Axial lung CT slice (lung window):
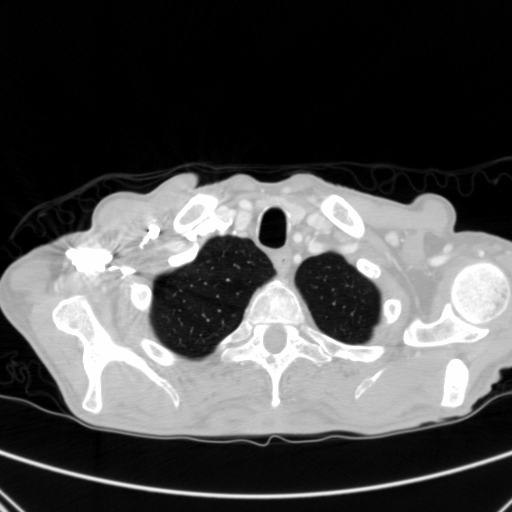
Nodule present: no